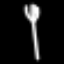
Label: fork